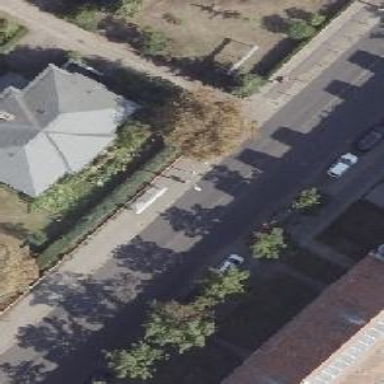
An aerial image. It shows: Tram stop position for public transport.